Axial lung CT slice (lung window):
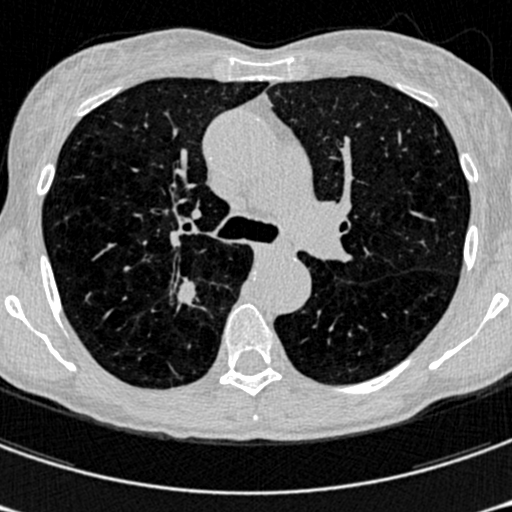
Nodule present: yes
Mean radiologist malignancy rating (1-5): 4.75